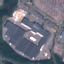
Land use / land cover class: Industrial